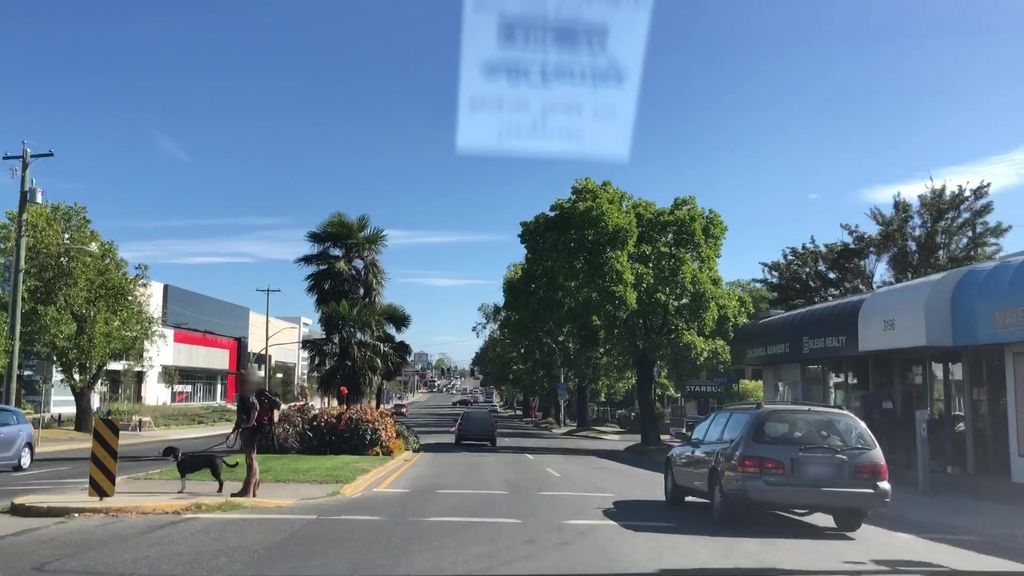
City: victoria